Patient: sex M, age 53
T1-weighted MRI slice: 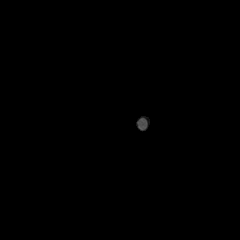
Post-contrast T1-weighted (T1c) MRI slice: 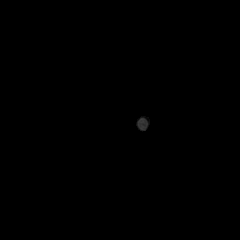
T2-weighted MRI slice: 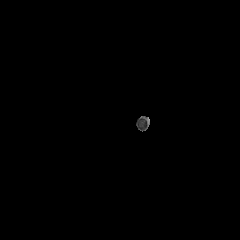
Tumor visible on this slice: no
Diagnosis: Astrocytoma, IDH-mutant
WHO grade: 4